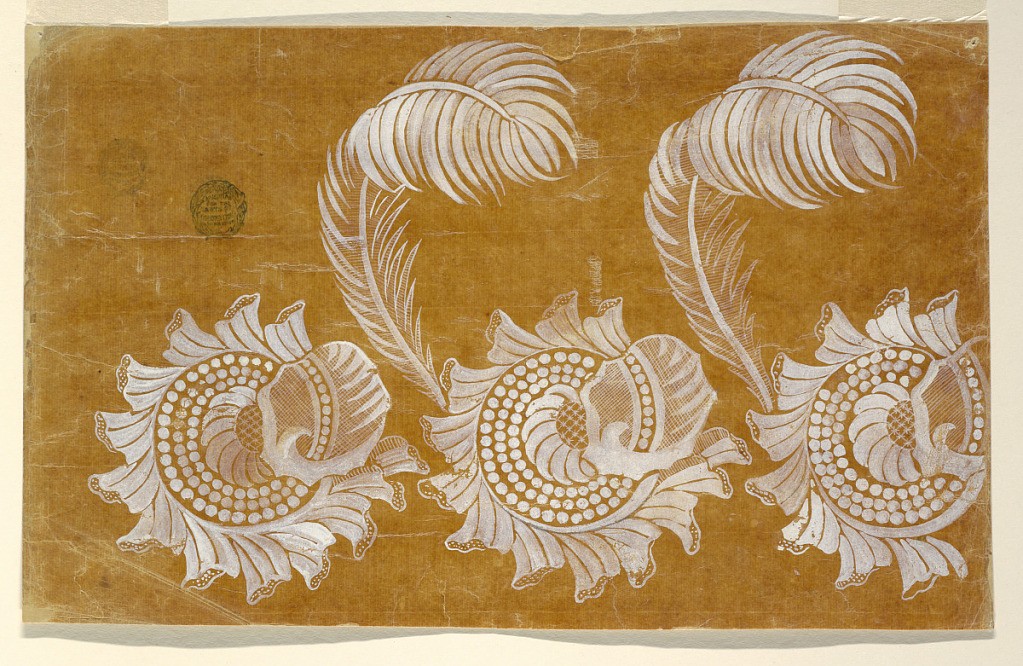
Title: Design for an Embroidery or Woven Fabric of the "Fabrique de St. Ruf"
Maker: Fabrique de Saint Ruf, Lyon, France
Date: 1805–1815
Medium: Brush and white color on glazed tracing paper
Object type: Drawing
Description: Feather lace leaves rise from behind the left side of fantastic sunflowers. Somewhat more than two repeats are shown.